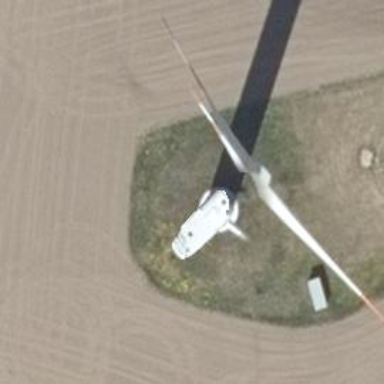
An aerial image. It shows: Wind turbine power generator.